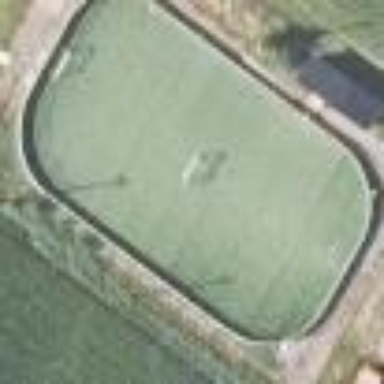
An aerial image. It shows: The area is ice rink used for playing ice hockey.